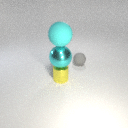
large cyan metal sphere above small yellow metal cylinder